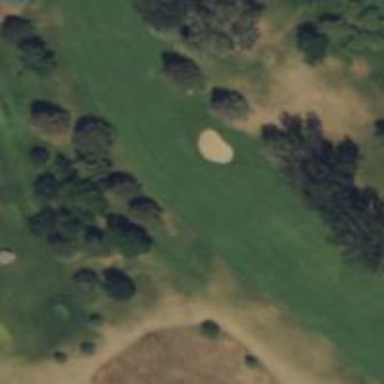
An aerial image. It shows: Golf hole.